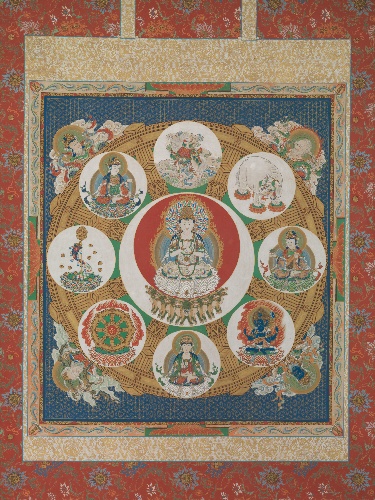
Title: 一字金輪曼荼羅|Mandala of the One-Syllable Golden Wheel
Date: 18th century
Object type: Hanging scroll
Classification: Paintings
Medium: Hanging scroll; ink, color, and gold on silk
Culture: Japan
Period: Edo period (1615–1868)
Dimensions: 44 1/4 x 39 1/4 in. (112.4 x 99.7 cm)
Department: Asian Art
Credit line: Gift of Mr. and Mrs. L. W. Steiger, 1967
Accession year: 1967
Repository: Metropolitan Museum of Art, New York, NY
Tags: Elephants|Buddhism|Buddha